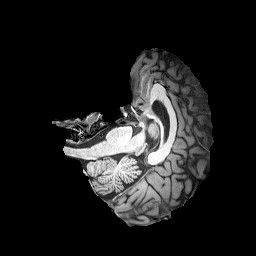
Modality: T1w
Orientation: axial
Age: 57
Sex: female
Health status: healthy